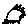
Label: sun